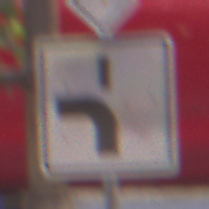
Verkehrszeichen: VerlaufVorfahrtsstrasse5
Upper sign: Vorfahrtsstrasse
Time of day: MorningAfternoon
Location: Outdoor (Urban)
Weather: Clear
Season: NotSpecified
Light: Natural